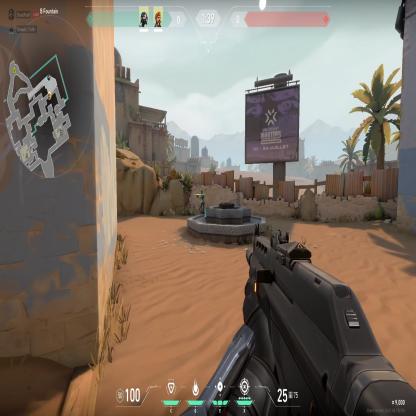
Label: teammate